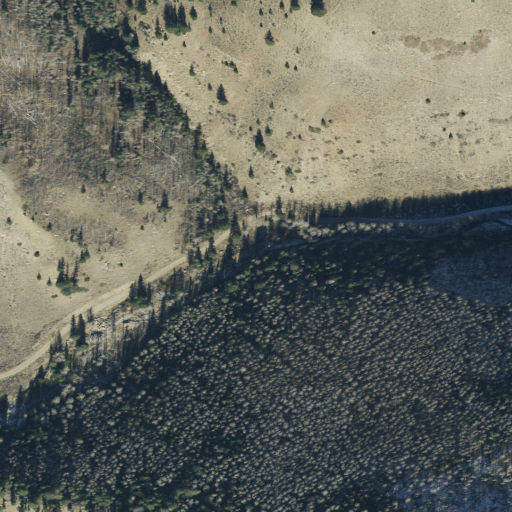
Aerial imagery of valley in Utah named Short Canyon containing shrub, deciduous forest, evergreen forest, mixed forest, open development, and grassland